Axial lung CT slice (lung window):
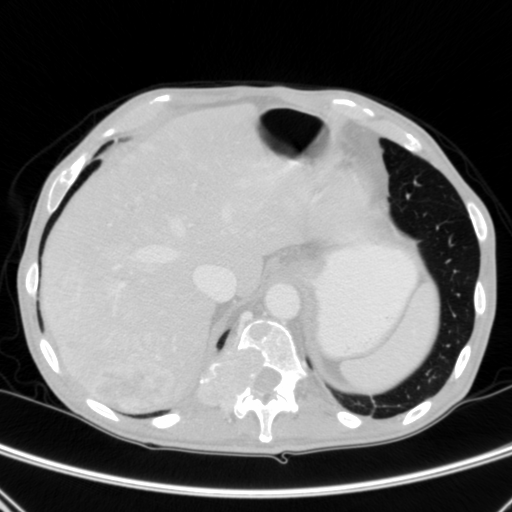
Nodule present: no